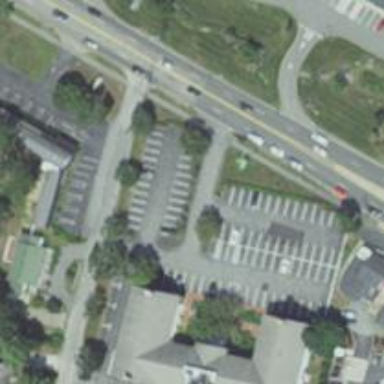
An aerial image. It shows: Parking space.